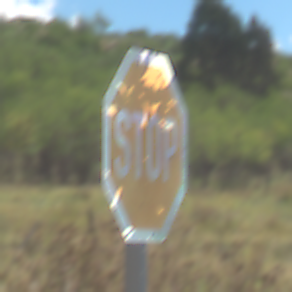
Verkehrszeichen: Stop
Umgebung: Outdoor, Nature
Tageszeit: Midday
Wetter: PartlyCloudy
Licht: Natural
Jahreszeit: Autumn
Kontrast: HighContrast